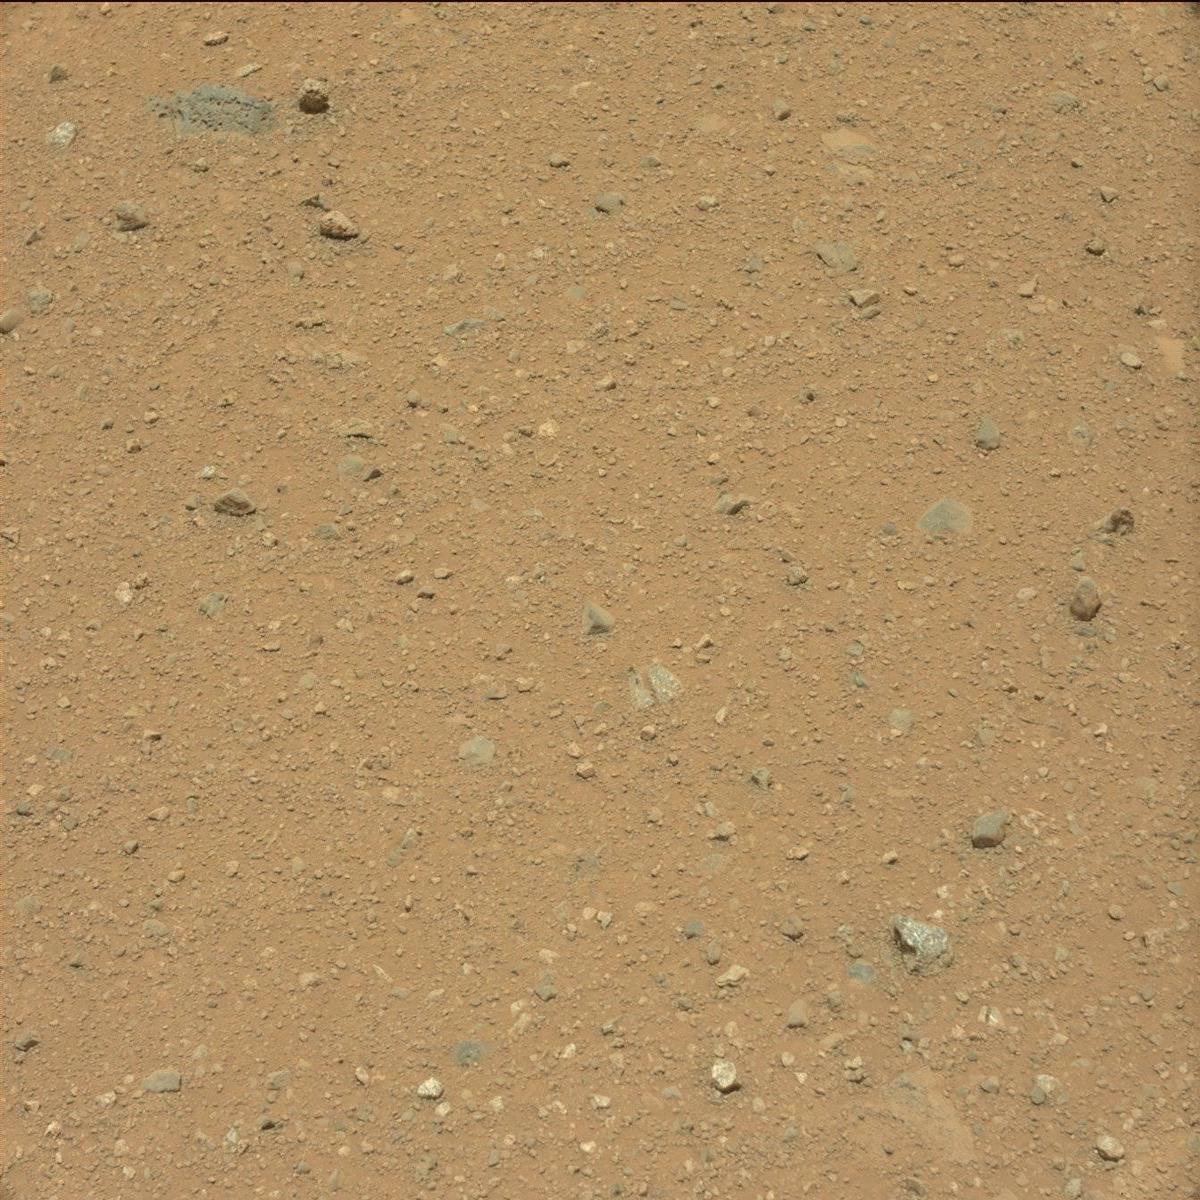
Terrain classes present: Bedrock, Rock, Sand / Soil